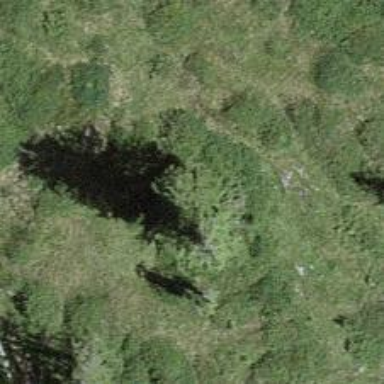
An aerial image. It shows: Landmark tree with evergreen leaves.